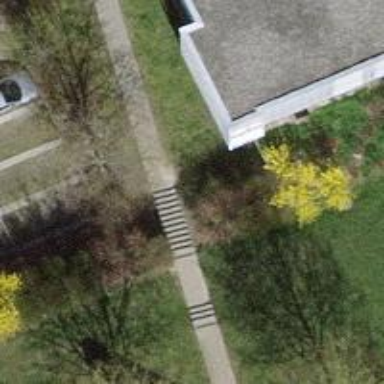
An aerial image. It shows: Set of steps on the road.